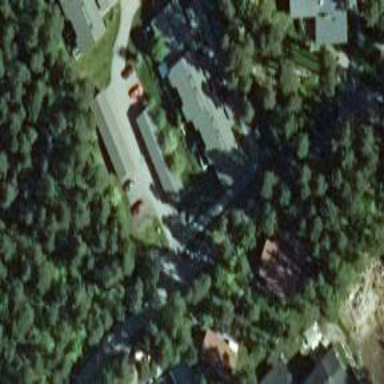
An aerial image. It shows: Terrace building.